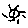
Label: sun